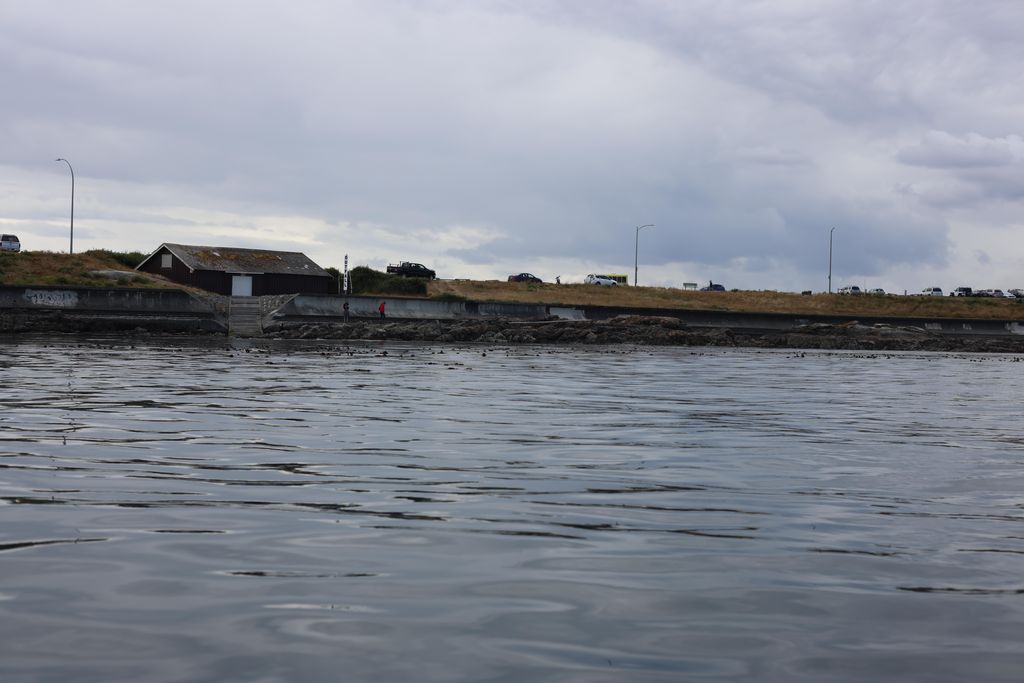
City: victoria